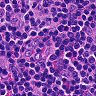
Metastatic tissue present: no